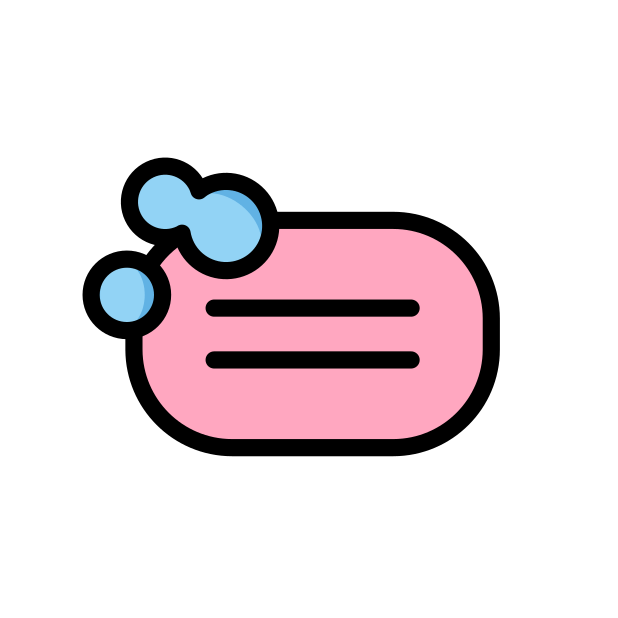
Emoji: 🧼
Name: bar of soap
Unicode: 0x1f9fc